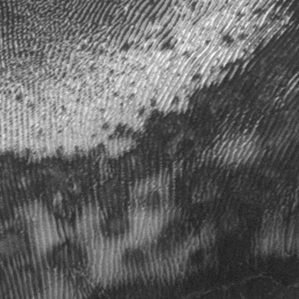
Label: frost